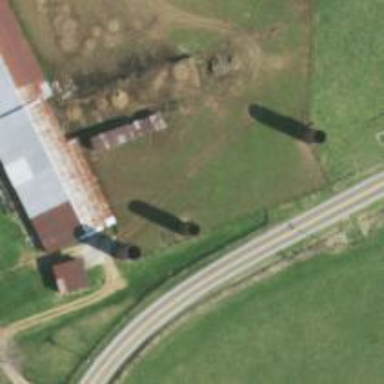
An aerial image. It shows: Silo building.